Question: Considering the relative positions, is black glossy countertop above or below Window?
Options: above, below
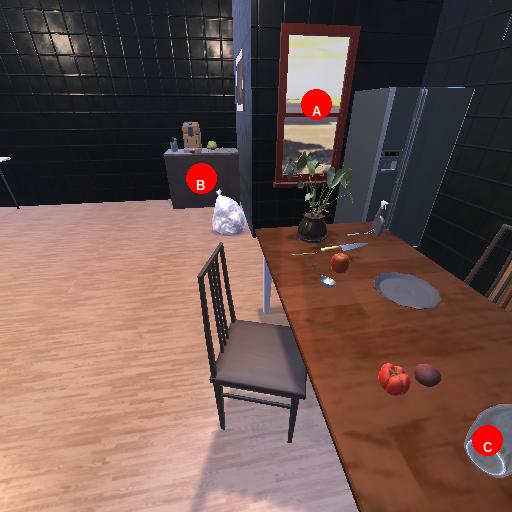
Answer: above